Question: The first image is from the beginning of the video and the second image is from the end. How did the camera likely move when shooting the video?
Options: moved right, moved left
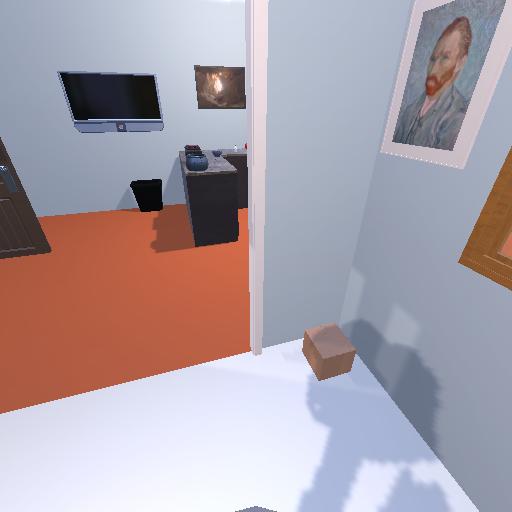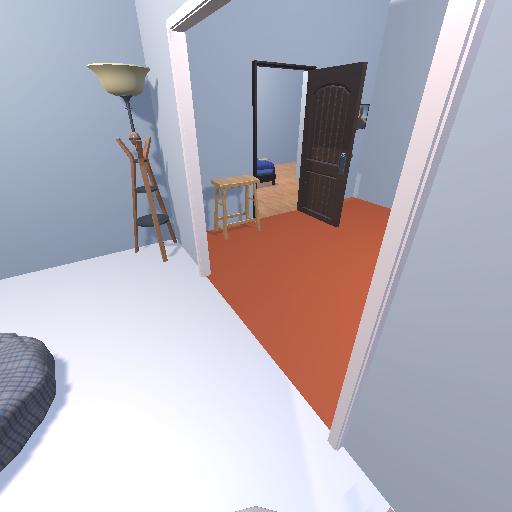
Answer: moved right